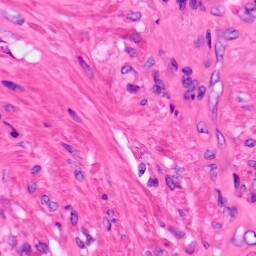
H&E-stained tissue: Lung